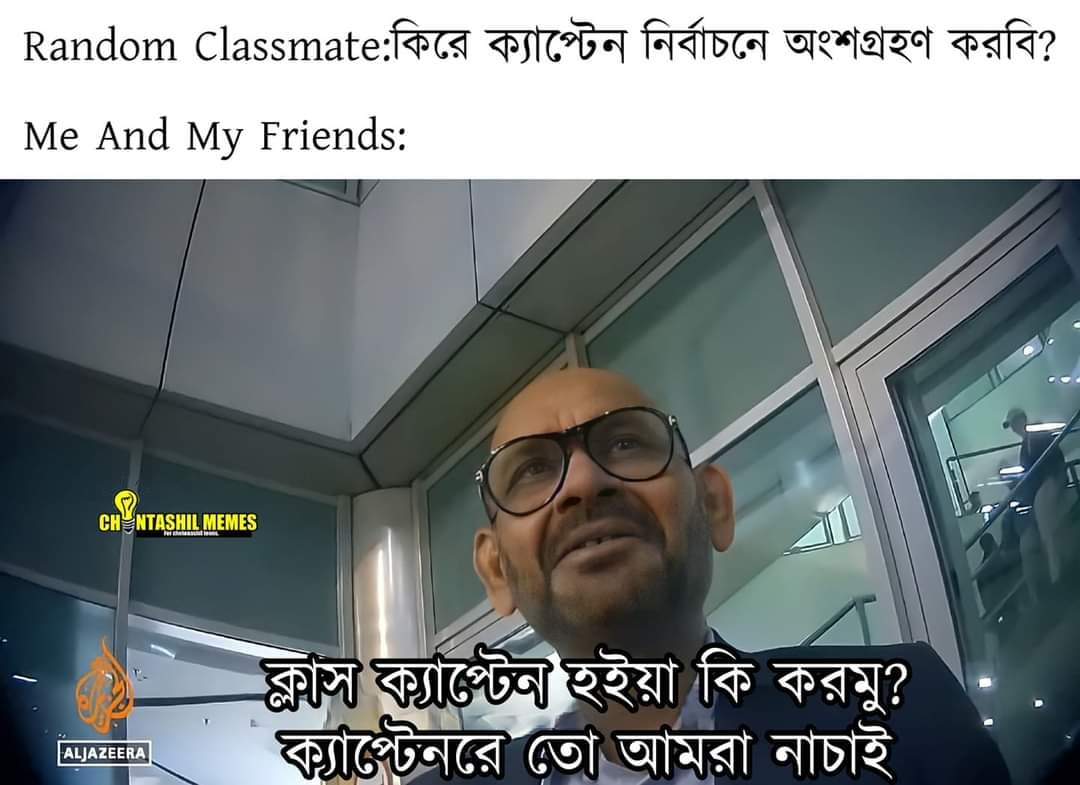
Caption: Random Classmate: কিরে ক্যাপ্টেন নির্বাচনে অংশগ্রহণ করবি?     Me and My Friends:  ক্লাস ক্যাপ্টেন হইয়া কি করমু ? ক্যাপ্টেনরে তো আমরা নাচাই
Label: hate